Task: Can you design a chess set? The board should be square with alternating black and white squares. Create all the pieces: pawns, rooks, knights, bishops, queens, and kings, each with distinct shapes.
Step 4142:
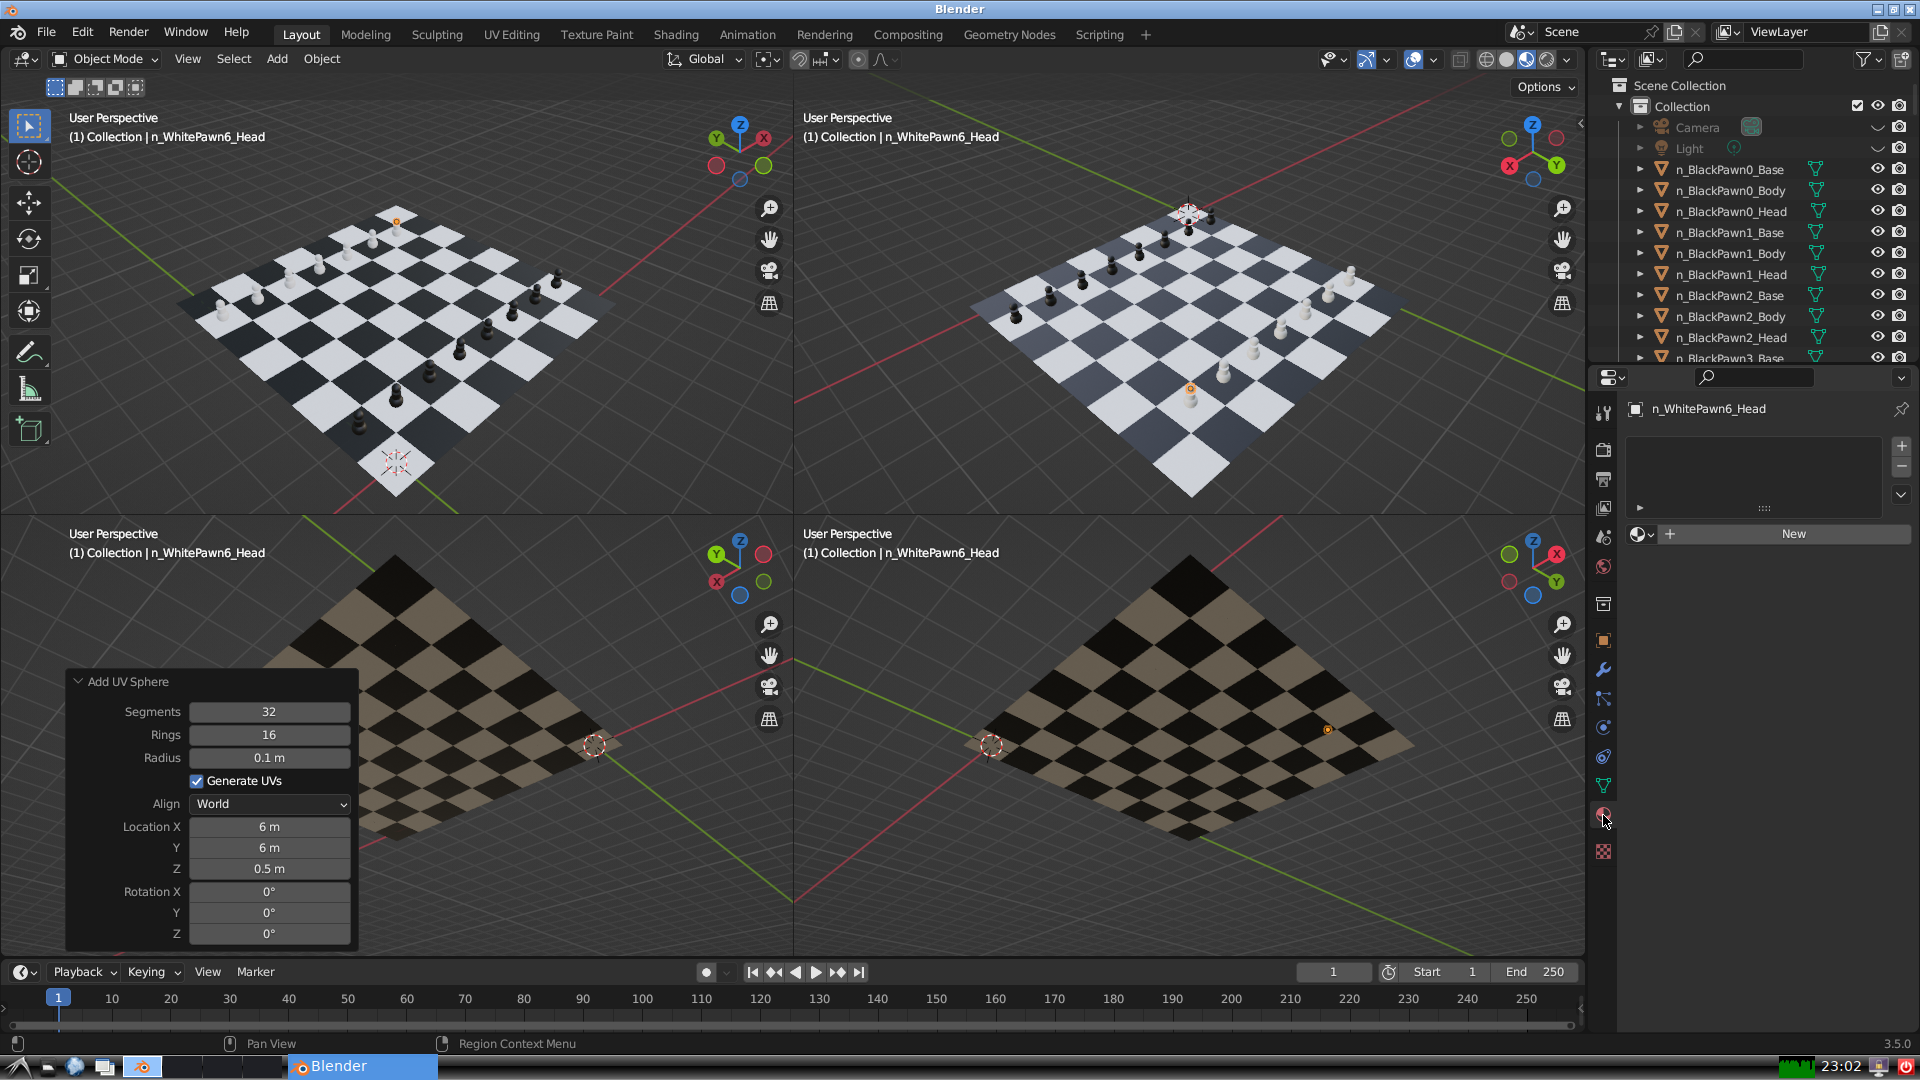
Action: {"mouse_move": [1636, 534]}